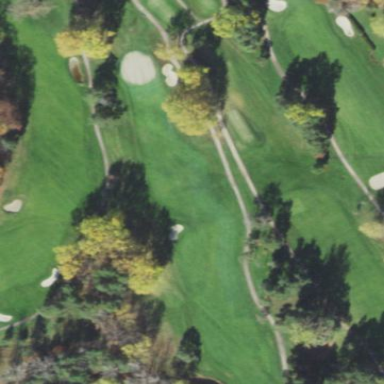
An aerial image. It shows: Grassy area designated as golf fairway.